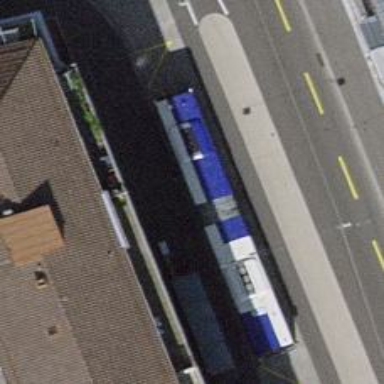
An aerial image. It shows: Bus stop with sheltered platform for public transport.